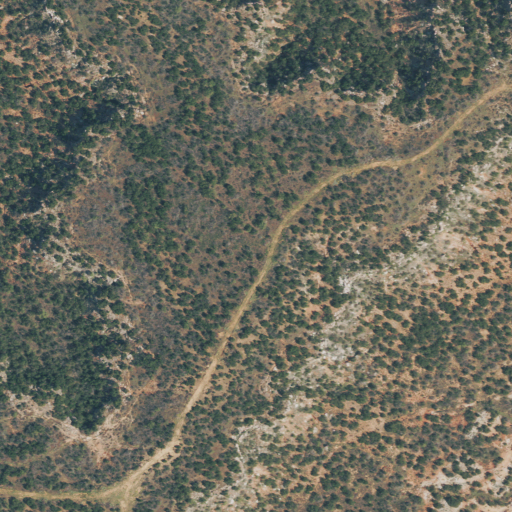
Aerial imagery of mountain in Texas named Poke Mountain containing shrub, evergreen forest, and mixed forest